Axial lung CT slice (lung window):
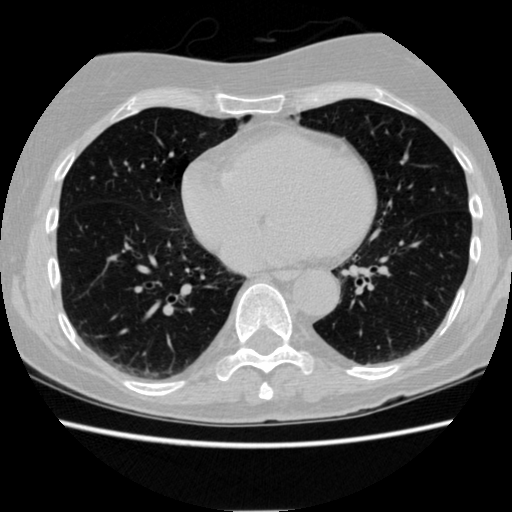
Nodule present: no